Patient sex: M
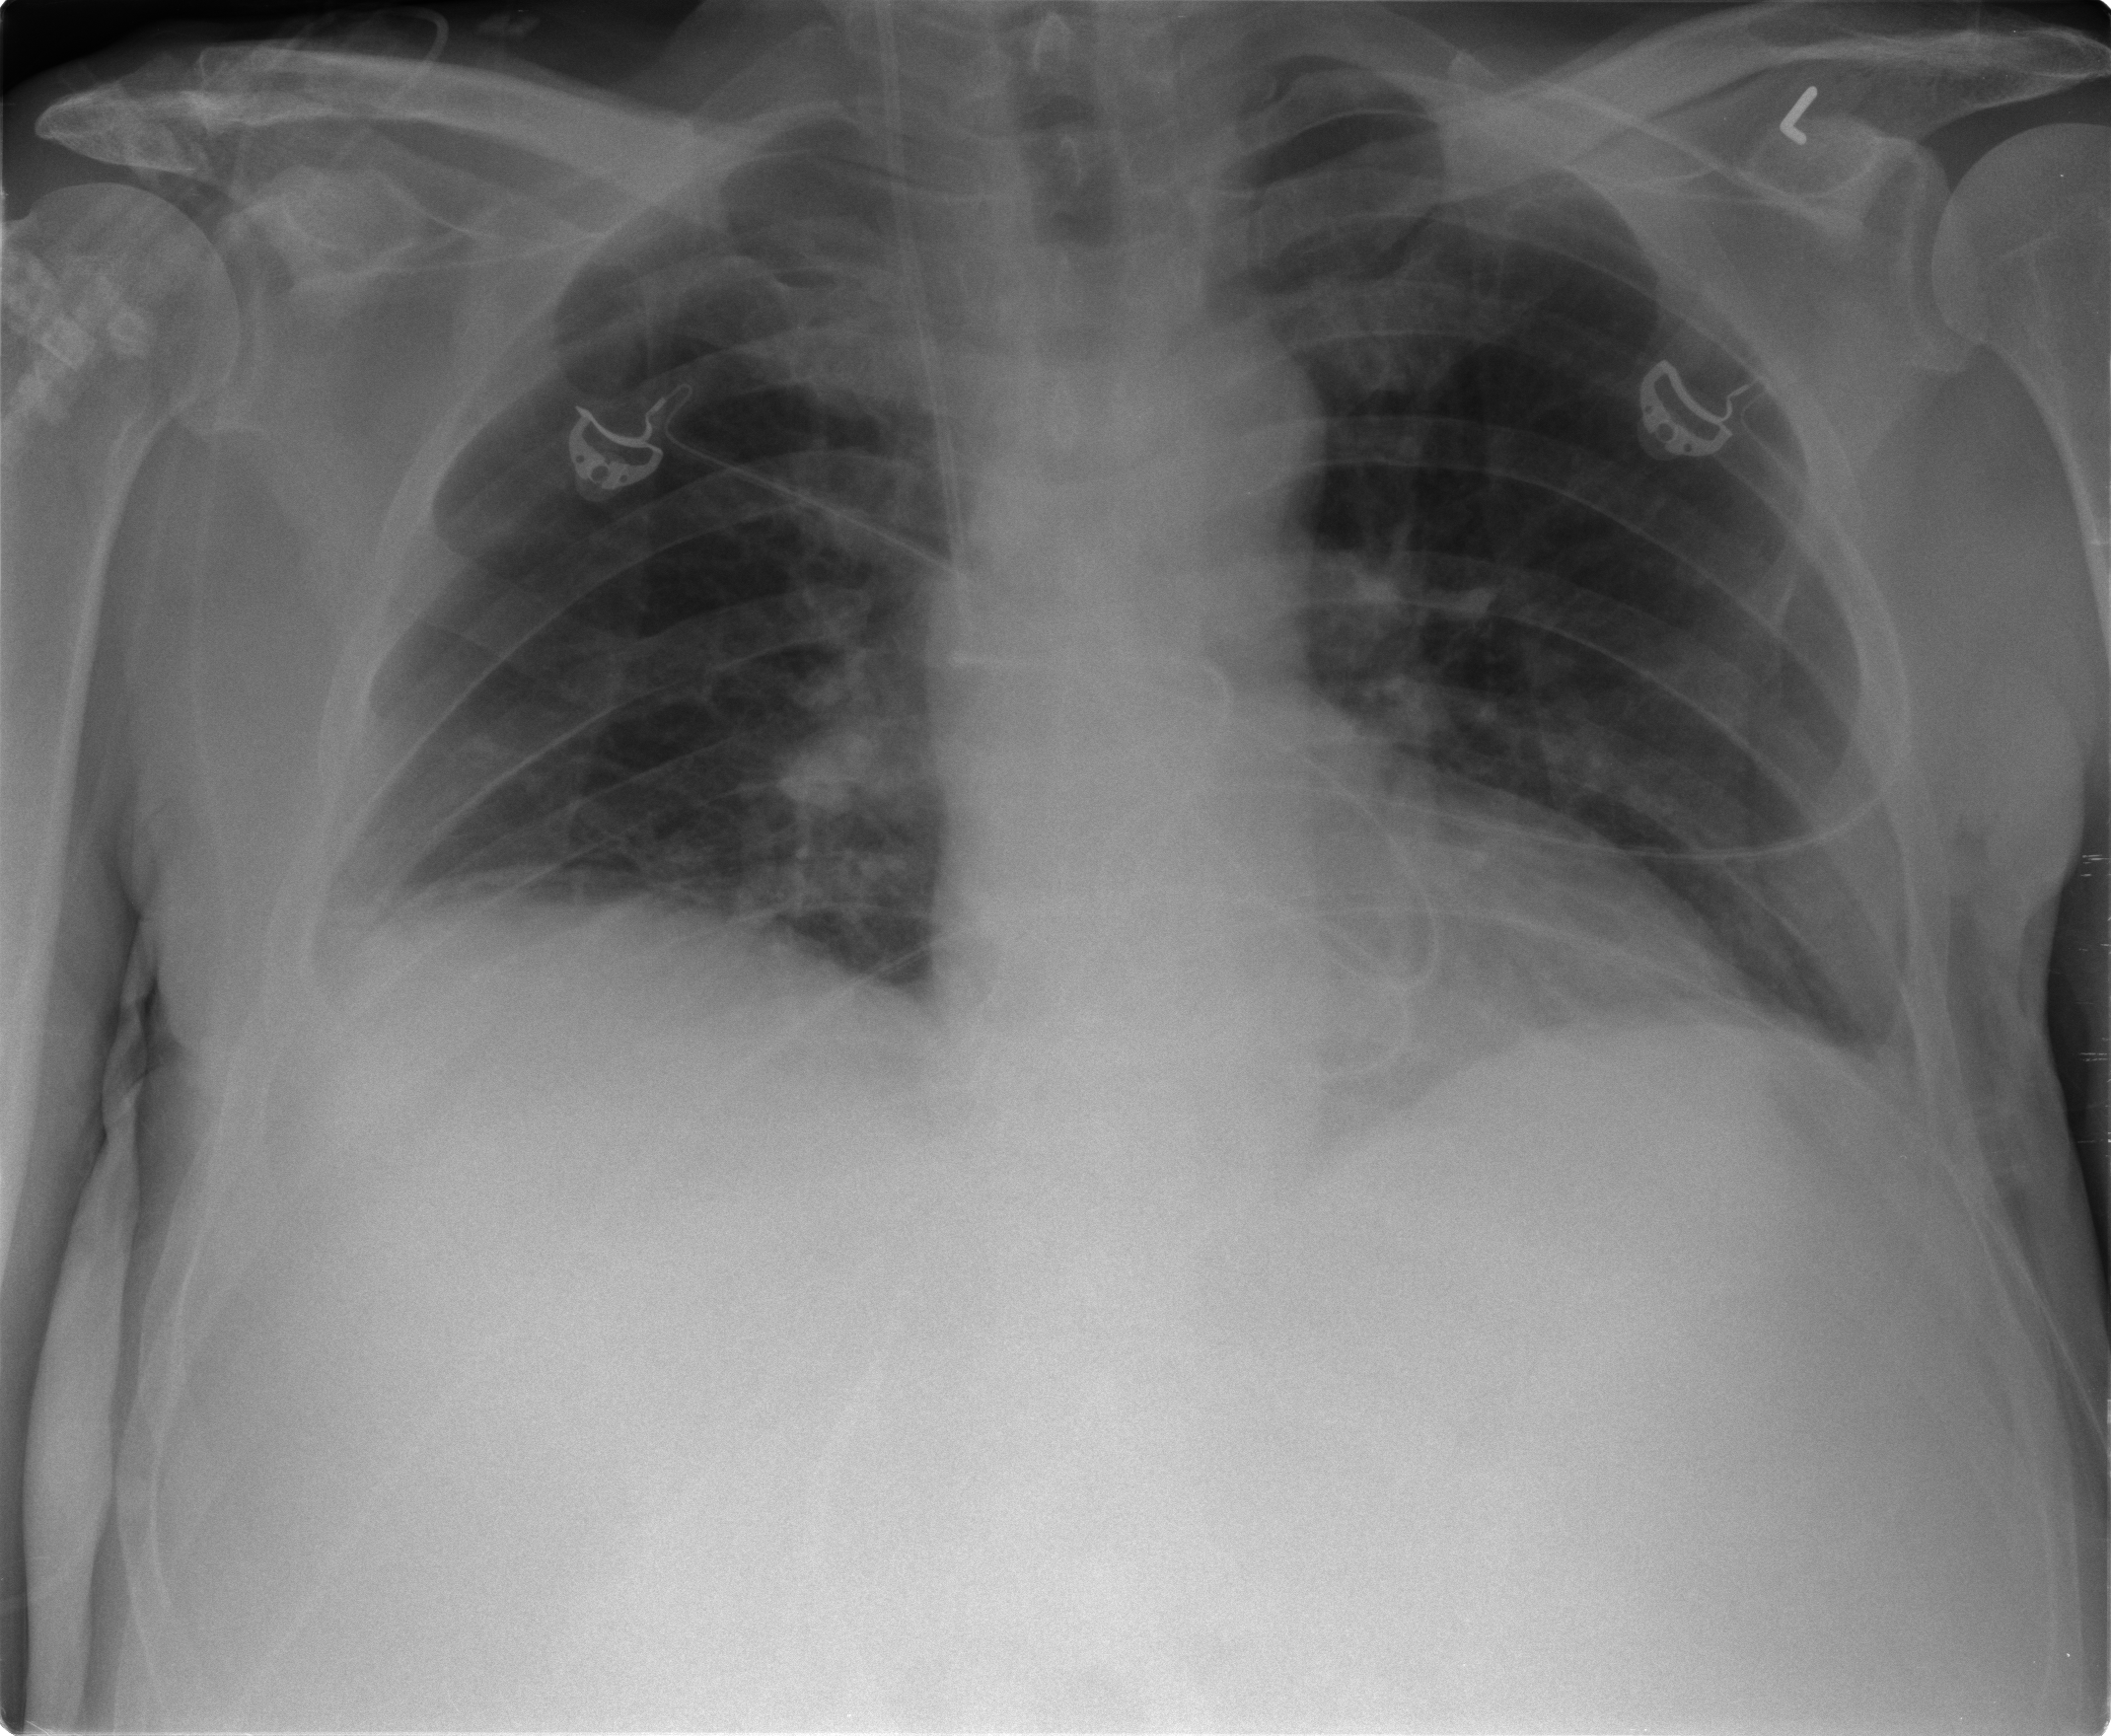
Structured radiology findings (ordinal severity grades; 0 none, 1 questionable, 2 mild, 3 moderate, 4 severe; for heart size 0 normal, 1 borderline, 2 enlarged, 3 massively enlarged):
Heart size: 0
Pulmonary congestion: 0
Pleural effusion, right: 0
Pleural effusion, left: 0
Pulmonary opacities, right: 2
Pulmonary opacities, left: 0
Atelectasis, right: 2
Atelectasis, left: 0